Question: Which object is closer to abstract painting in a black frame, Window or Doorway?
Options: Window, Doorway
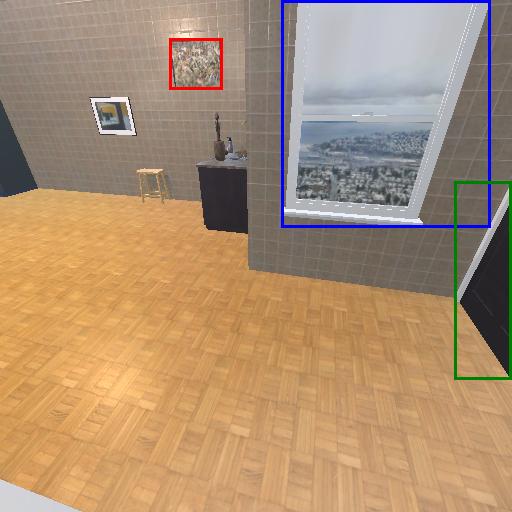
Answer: Window